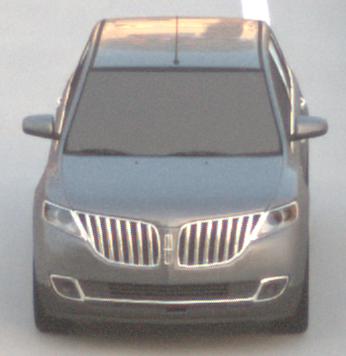
Make: Lincoln
Model: MKX
Detailed model: Gen. 1 CD3
Model produced from: 2010
Model produced until: 2015
Doors: 5
Color: gray
Road condition: dry road
Daytime: sunrise or sunset
Contrast: low contrast